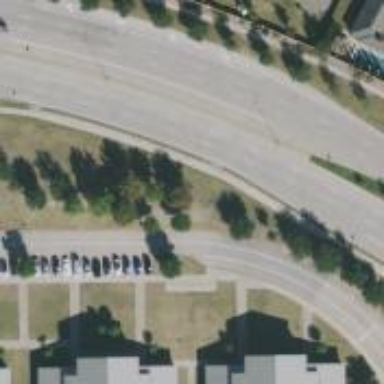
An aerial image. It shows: Primary highway with separate sidewalk.